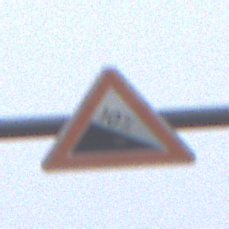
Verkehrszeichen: Gefaelle10
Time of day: MorningAfternoon
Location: Outdoor (RoadRail)
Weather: Overcast
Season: NotSpecified
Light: Natural